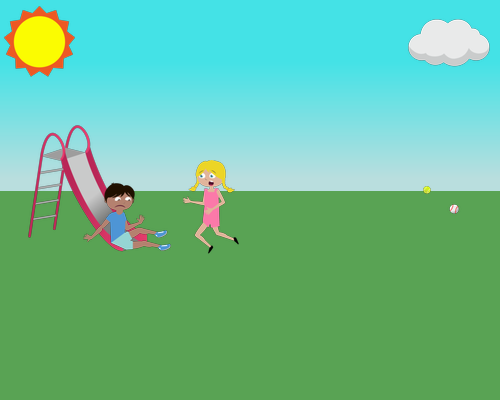
left top corner small sun right top corner small cloud  below cloud are 2 balls yellow small and white small  grass  left side small slide facing right a sad medium size boy right from the slide is a medium size surprized girl facing left running